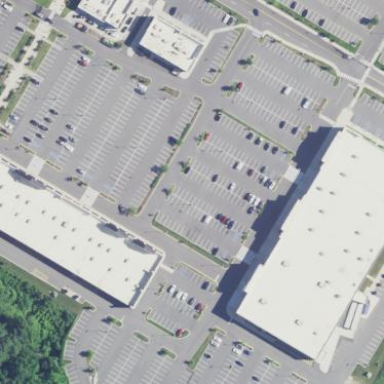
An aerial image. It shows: Retail building.